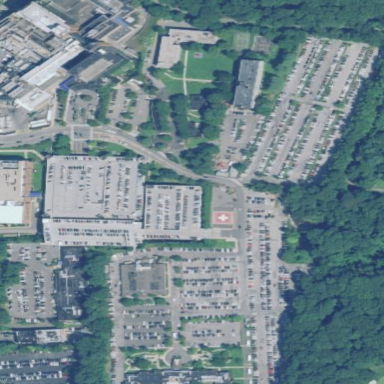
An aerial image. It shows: Hospital providing healthcare services.